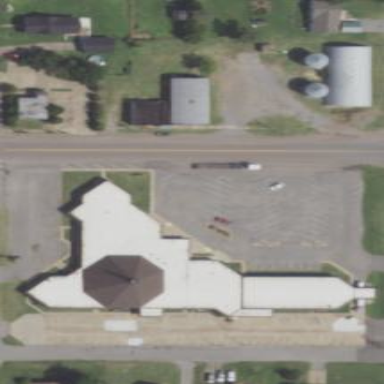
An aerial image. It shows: Building that is place of worship.